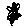
Label: flower